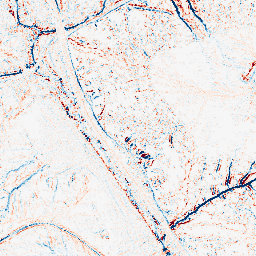
Category: edge_preserving
Decomposition family: median
Decomposition parameters: size: 5
Upsampling method: quartic
Upsampling parameters: scale: 8
Upsampling scale: 8